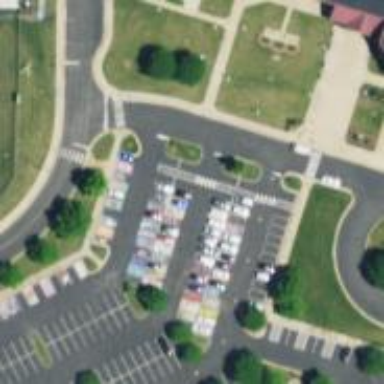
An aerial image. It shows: Parking space.